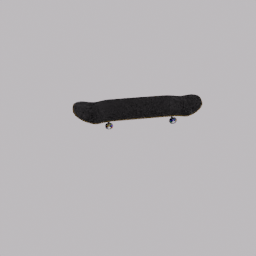
Label: mechanical